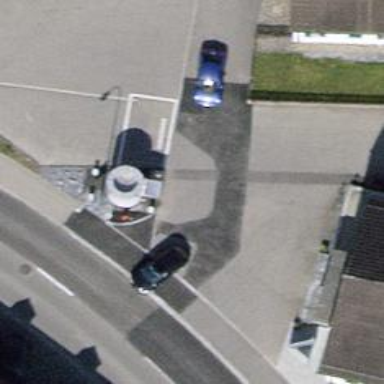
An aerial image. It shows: Surveillance system is in place.